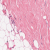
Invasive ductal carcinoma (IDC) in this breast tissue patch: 0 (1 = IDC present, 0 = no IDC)